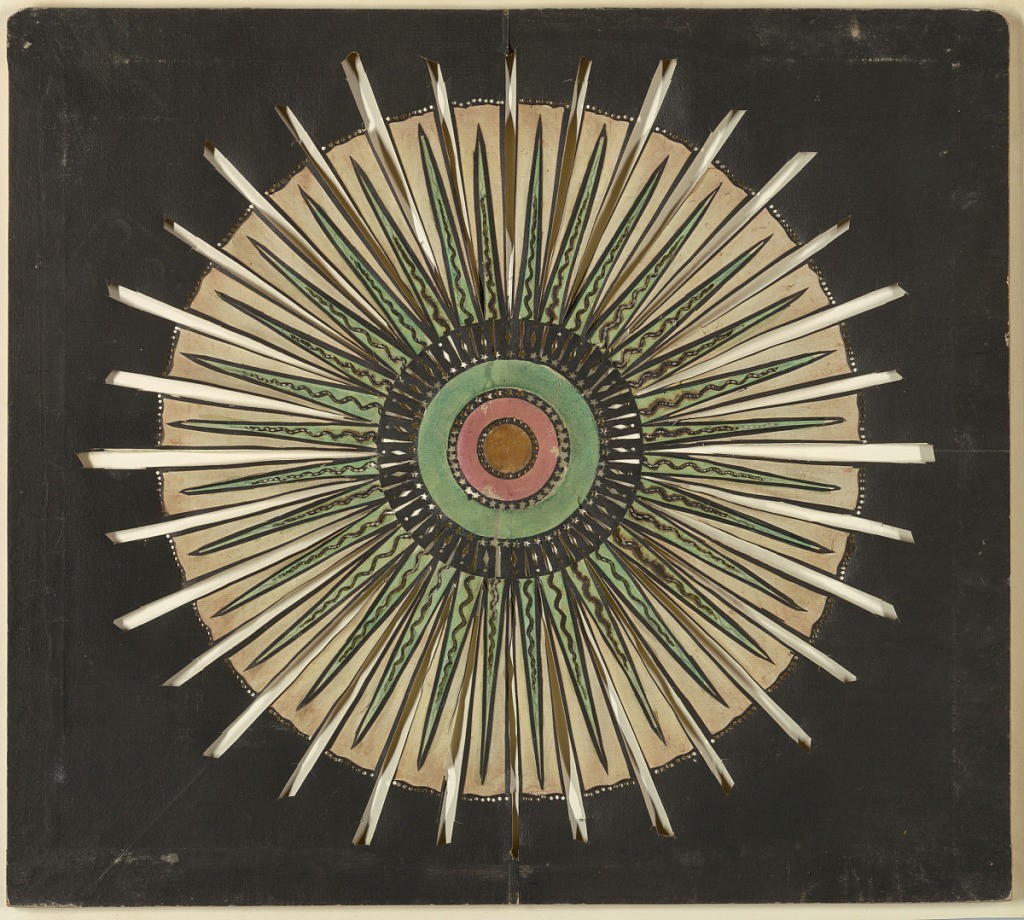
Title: Moon
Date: ca. 1780
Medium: Cut paper on wood frame
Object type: Lantern slide
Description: Magic lantern slide, optical toy. On black field, yellow disk at center, surrounded by pink, green, and black circles alternating with circles of pierced stars and dots. Radiating toward circumference, thirty-two pierced rays alternating with thirty-two white rays set with triangular green rays pierced in serpentine forms.